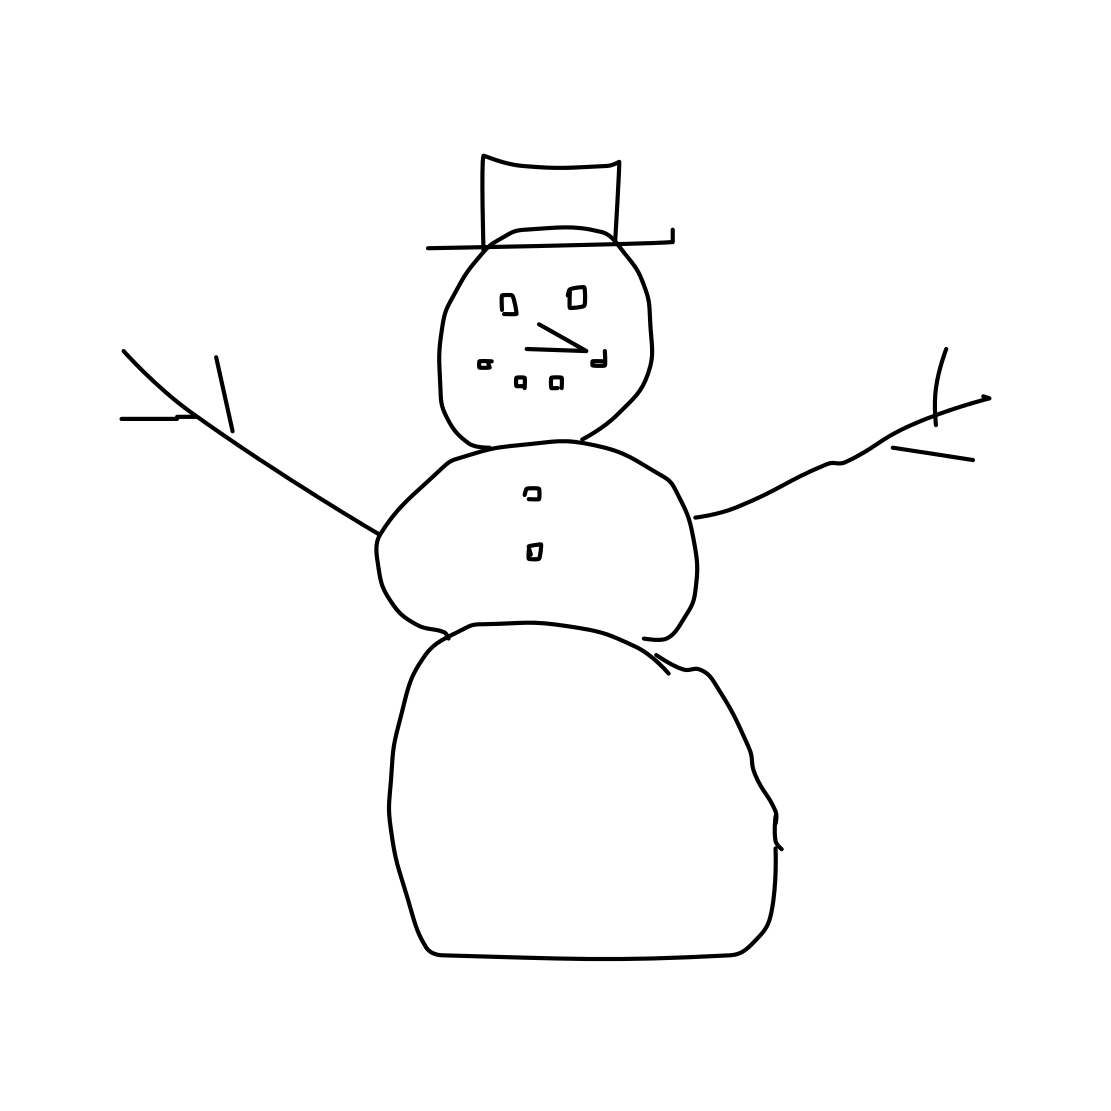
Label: snowman